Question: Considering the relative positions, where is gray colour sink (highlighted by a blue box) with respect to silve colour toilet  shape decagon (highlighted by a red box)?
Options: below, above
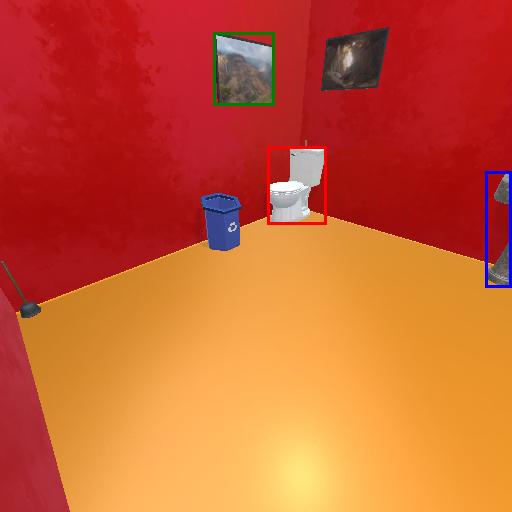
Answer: below